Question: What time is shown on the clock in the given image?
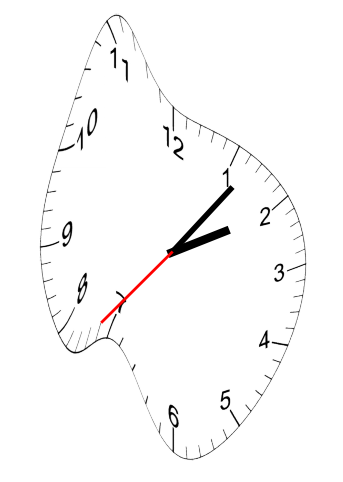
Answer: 02:06:37